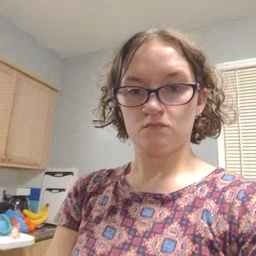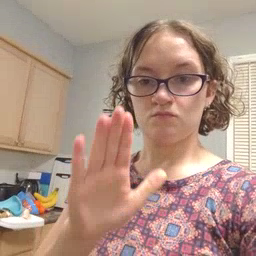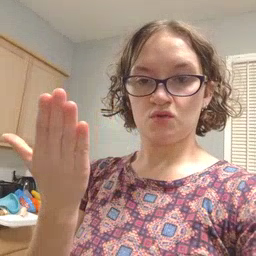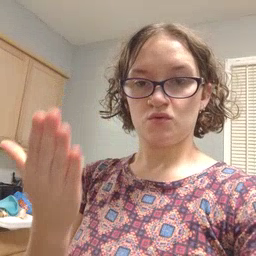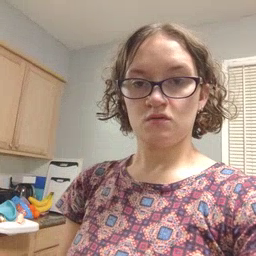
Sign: book